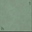
Piece: xx